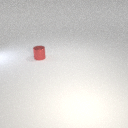
small red metal cylinder